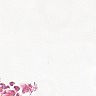
Metastatic tissue present: no